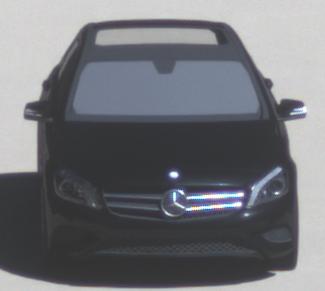
Make: Mercedes-Benz
Model: A 180
Detailed model: A-Class (176)
Model produced from: 2012/09
Model produced until: 2015/07
Doors: 5
Color: black
Road condition: dry road
Daytime: midday
Contrast: high contrast